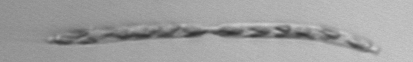
Label: Eucampia_morphytype1